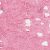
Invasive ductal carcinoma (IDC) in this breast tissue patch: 0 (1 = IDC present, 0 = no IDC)